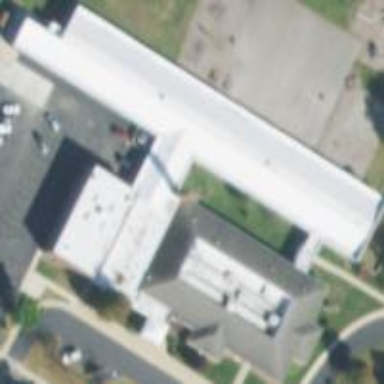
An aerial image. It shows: School building.